Question: I have a table like structure, that's build with 'div's (see <URL>. The are always at least two columns.
'''
<div class="wrapper">
<div class="container">
<div class="cell ">c_1_1 c_1_1 c_1_1</div>
<div class="cell ">c_1_2 c_1_2 c_1_2</div>
<div class="cell ">c_1_3 c_1_3 c_1_3</div>
<div class="cell ">c_1_4 c_1_4 c_1_4</div>
</div>
...
</div>
'''
The widths of these columns can be changed using jQuery Resizable. Whenever a "cell" is resized, the entire column is resized.
'''
$(document).ready(function () {
var properties = {};
$(".cell").resizable({
handles: "e",
start: function (e, ui) {
properties.tableWidth = $(".container").width();
},
resize: function (e, ui) {
var delta = ui.size.width - ui.originalSize.width;
$(".container").width(properties.tableWidth + delta);
var index = ui.element.index();
$(".container").each(function (i, e) {
$($(".cell", e)[index]).width(ui.size.width);
});
}
});
});
'''
When resizing the cells I encounter the following bug: depending of the content of the cells in the column, some cell will "stop" resizing and will not "hide" the overflown content and the cell widths will no longer be in sync:

How can I correct this? Is there a way of "forcing" the same width on the "cells" regardless of the content width?
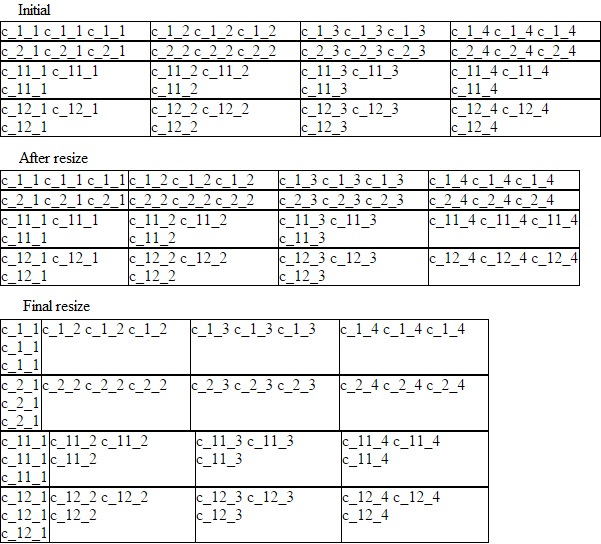
Answer: Although Amit's answer provided a solution for the widths, it introduced another issue, which was forcing the wrapper to display as a table. For this reason, when resizing a cell, the width of the "rows" did not change and the widths of the "cell" were also "adjusted".
By setting the 'container' to 'display: flex', all the 'cell' items get correctly resized and the containing objects get automatically resized, i.e. the "newly introduced" problem is no longer present (updated <URL>.
'''
.container {
width:600px;
border:1px solid black;
border-right:none;
display:flex; /*added*/
}
.cell {
vertical-align:top;
display: inline-block;
width: 150px;
border-right:1px solid black;
display: table-cell;
overflow:hidden; /*added*/
}
'''